Question: I'm working with D3 as a newcomer and trying to figure out if the following is possible.
I want two collapsable trees, I'm thinking based the gallery example:
- <URL>
I want to draw lines and make associations between their nodes and a 3rd object.
This is a rough mock-up:

My confusions at this point are:
- -
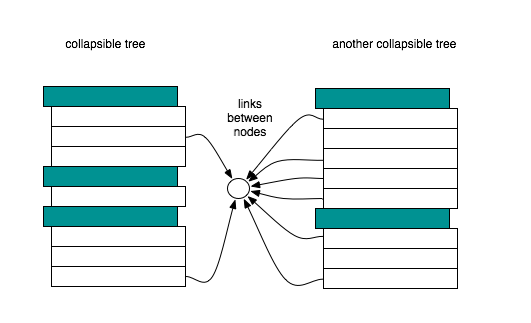
Answer: Yes, this is entirely possible -- you could even use the same tree layout for both if you wanted to. The fundamental thing to understand is that the tree layout is only a means of getting the coordinates for the nodes; it doesn't have anything to do with actually drawing them. So you first run the tree layout to get those coordinates and then draw the nodes in a separate step.
In the example you've linked to, the layout is computed at the start of the 'update' function:
'''
// Compute the flattened node list. TODO use d3.layout.hierarchy.
var nodes = tree.nodes(root);
// Compute the "layout".
nodes.forEach(function(n, i) {
n.x = i * barHeight;
});
'''
The rest of that function is only concerned with actually drawing the nodes and links. So in order to have several trees, you would run the above code again for a different 'root'. This gives you coordinates for both trees which you can then append to container elements that are offset from each other:
'''
var tree1 = svg.append("g");
var tree2 = svg.append("g").attr("transform", "translate(500,0)");
'''
Note that you don't need to change the coordinates of the nodes at all, as they will be relative to their containers. Then you can draw your center element and the links going to it. The only caveat there is that for links starting at the right tree, you would have to offset the coordinates you get from the tree layout by the amount the container element is offset.